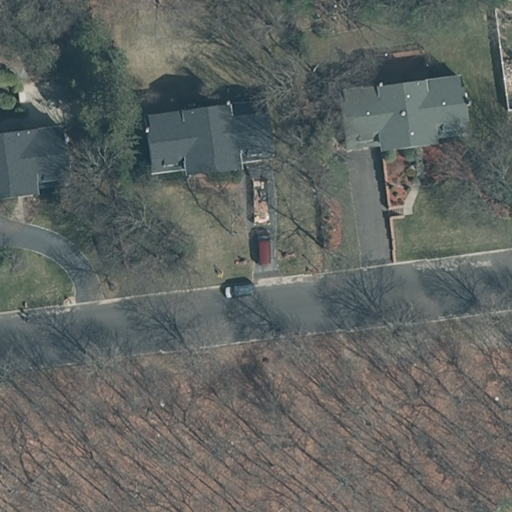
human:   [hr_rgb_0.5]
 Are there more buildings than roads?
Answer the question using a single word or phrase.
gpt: yes

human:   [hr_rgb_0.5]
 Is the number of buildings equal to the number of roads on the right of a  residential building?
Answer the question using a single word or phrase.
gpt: no

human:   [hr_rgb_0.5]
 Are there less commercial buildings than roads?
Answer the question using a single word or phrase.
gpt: yes

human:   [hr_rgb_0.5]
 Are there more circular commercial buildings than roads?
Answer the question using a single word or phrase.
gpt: no

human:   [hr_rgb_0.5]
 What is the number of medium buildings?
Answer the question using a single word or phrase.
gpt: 3

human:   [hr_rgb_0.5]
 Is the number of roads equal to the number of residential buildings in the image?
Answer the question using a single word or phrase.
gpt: no

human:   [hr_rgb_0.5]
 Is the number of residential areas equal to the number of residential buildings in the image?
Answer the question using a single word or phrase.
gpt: no

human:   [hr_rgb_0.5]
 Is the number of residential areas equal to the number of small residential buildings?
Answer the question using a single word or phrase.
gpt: no

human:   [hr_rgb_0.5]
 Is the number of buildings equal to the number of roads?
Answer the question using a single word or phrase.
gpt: no

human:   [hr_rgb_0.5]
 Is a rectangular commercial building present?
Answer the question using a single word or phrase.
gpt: no

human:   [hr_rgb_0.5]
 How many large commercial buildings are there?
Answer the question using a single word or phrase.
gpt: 0

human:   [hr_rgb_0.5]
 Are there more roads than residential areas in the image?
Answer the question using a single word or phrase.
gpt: no

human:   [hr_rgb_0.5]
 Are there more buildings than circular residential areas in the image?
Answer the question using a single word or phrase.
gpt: yes

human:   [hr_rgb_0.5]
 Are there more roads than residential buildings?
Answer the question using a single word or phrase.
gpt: no

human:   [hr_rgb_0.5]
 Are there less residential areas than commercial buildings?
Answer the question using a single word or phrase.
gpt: no

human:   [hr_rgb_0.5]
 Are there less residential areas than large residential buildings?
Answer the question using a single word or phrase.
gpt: no

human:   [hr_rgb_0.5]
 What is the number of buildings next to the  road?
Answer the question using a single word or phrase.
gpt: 3

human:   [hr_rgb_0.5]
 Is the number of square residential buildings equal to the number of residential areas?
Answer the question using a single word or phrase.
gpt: no

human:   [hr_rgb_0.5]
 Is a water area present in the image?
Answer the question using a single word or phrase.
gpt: no

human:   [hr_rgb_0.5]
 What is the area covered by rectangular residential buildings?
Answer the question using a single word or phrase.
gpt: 135m2

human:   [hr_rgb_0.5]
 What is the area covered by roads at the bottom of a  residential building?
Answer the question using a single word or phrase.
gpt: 0m2

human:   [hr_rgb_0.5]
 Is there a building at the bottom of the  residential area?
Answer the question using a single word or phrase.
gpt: no

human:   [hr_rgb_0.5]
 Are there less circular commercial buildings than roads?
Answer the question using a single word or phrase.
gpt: yes

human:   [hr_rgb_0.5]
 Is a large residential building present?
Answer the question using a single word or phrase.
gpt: no

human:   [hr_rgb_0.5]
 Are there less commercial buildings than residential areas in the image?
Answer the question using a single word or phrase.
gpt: yes

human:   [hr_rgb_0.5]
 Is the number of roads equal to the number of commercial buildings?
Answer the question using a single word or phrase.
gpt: no

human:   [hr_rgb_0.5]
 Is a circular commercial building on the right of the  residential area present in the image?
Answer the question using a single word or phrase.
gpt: no

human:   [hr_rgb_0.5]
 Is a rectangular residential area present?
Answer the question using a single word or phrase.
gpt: yes

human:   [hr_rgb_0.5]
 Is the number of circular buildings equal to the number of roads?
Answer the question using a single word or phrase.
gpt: no

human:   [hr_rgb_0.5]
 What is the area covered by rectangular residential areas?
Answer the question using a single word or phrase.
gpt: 10639m2

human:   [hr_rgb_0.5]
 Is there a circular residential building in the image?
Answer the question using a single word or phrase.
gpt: no

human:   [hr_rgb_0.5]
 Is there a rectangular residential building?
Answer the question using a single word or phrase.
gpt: yes

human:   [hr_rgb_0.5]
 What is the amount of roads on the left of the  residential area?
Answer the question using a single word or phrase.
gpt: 0

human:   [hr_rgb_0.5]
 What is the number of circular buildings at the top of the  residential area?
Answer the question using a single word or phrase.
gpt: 0

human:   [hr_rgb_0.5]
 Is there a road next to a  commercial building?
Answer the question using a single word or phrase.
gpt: no

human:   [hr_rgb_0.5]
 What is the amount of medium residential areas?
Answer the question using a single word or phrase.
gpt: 0